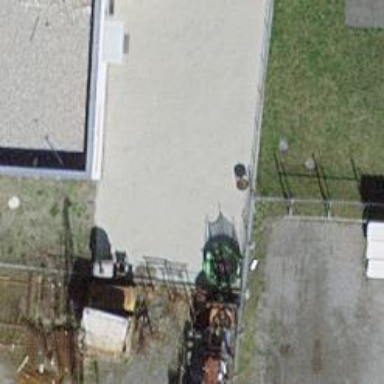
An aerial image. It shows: Metal fence.